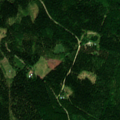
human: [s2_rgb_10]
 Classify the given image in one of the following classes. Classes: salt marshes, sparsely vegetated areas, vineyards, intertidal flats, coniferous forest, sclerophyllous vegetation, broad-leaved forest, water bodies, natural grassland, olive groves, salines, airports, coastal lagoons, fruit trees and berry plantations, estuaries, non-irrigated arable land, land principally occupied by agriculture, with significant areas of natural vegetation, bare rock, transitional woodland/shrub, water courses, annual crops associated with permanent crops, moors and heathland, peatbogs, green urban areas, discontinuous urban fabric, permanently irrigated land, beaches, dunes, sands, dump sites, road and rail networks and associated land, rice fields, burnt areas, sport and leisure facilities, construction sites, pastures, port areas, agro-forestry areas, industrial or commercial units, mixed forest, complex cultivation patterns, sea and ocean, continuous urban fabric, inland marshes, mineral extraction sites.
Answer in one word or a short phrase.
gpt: coniferous forest, mixed forest, transitional woodland/shrub